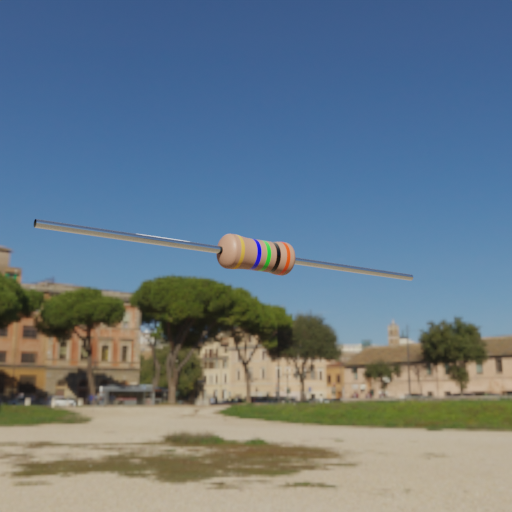
Resistor colour bands (in order): gold, blue, green, black, red